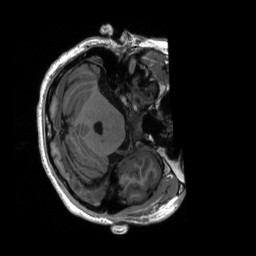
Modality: T1w
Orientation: axial
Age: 30
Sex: male
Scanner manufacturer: siemens
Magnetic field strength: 3 T
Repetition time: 2.53 s
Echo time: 0.0033 s